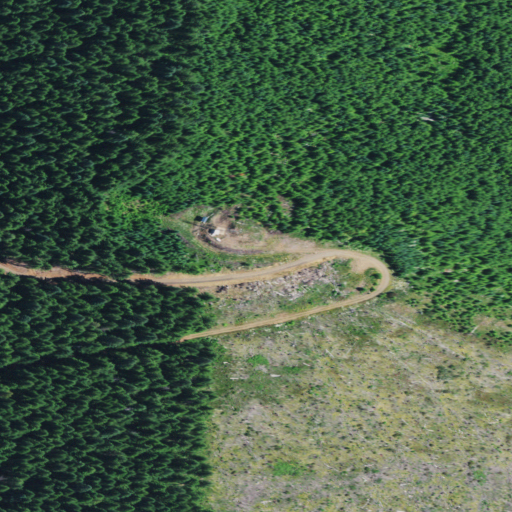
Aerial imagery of mountain in Oregon named Riley Peak containing evergreen forest, grassland, shrub, and open development